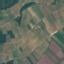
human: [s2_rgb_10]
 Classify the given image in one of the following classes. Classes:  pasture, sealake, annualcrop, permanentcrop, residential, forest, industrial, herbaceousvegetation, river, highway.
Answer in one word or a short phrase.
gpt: PermanentCrop